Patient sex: F
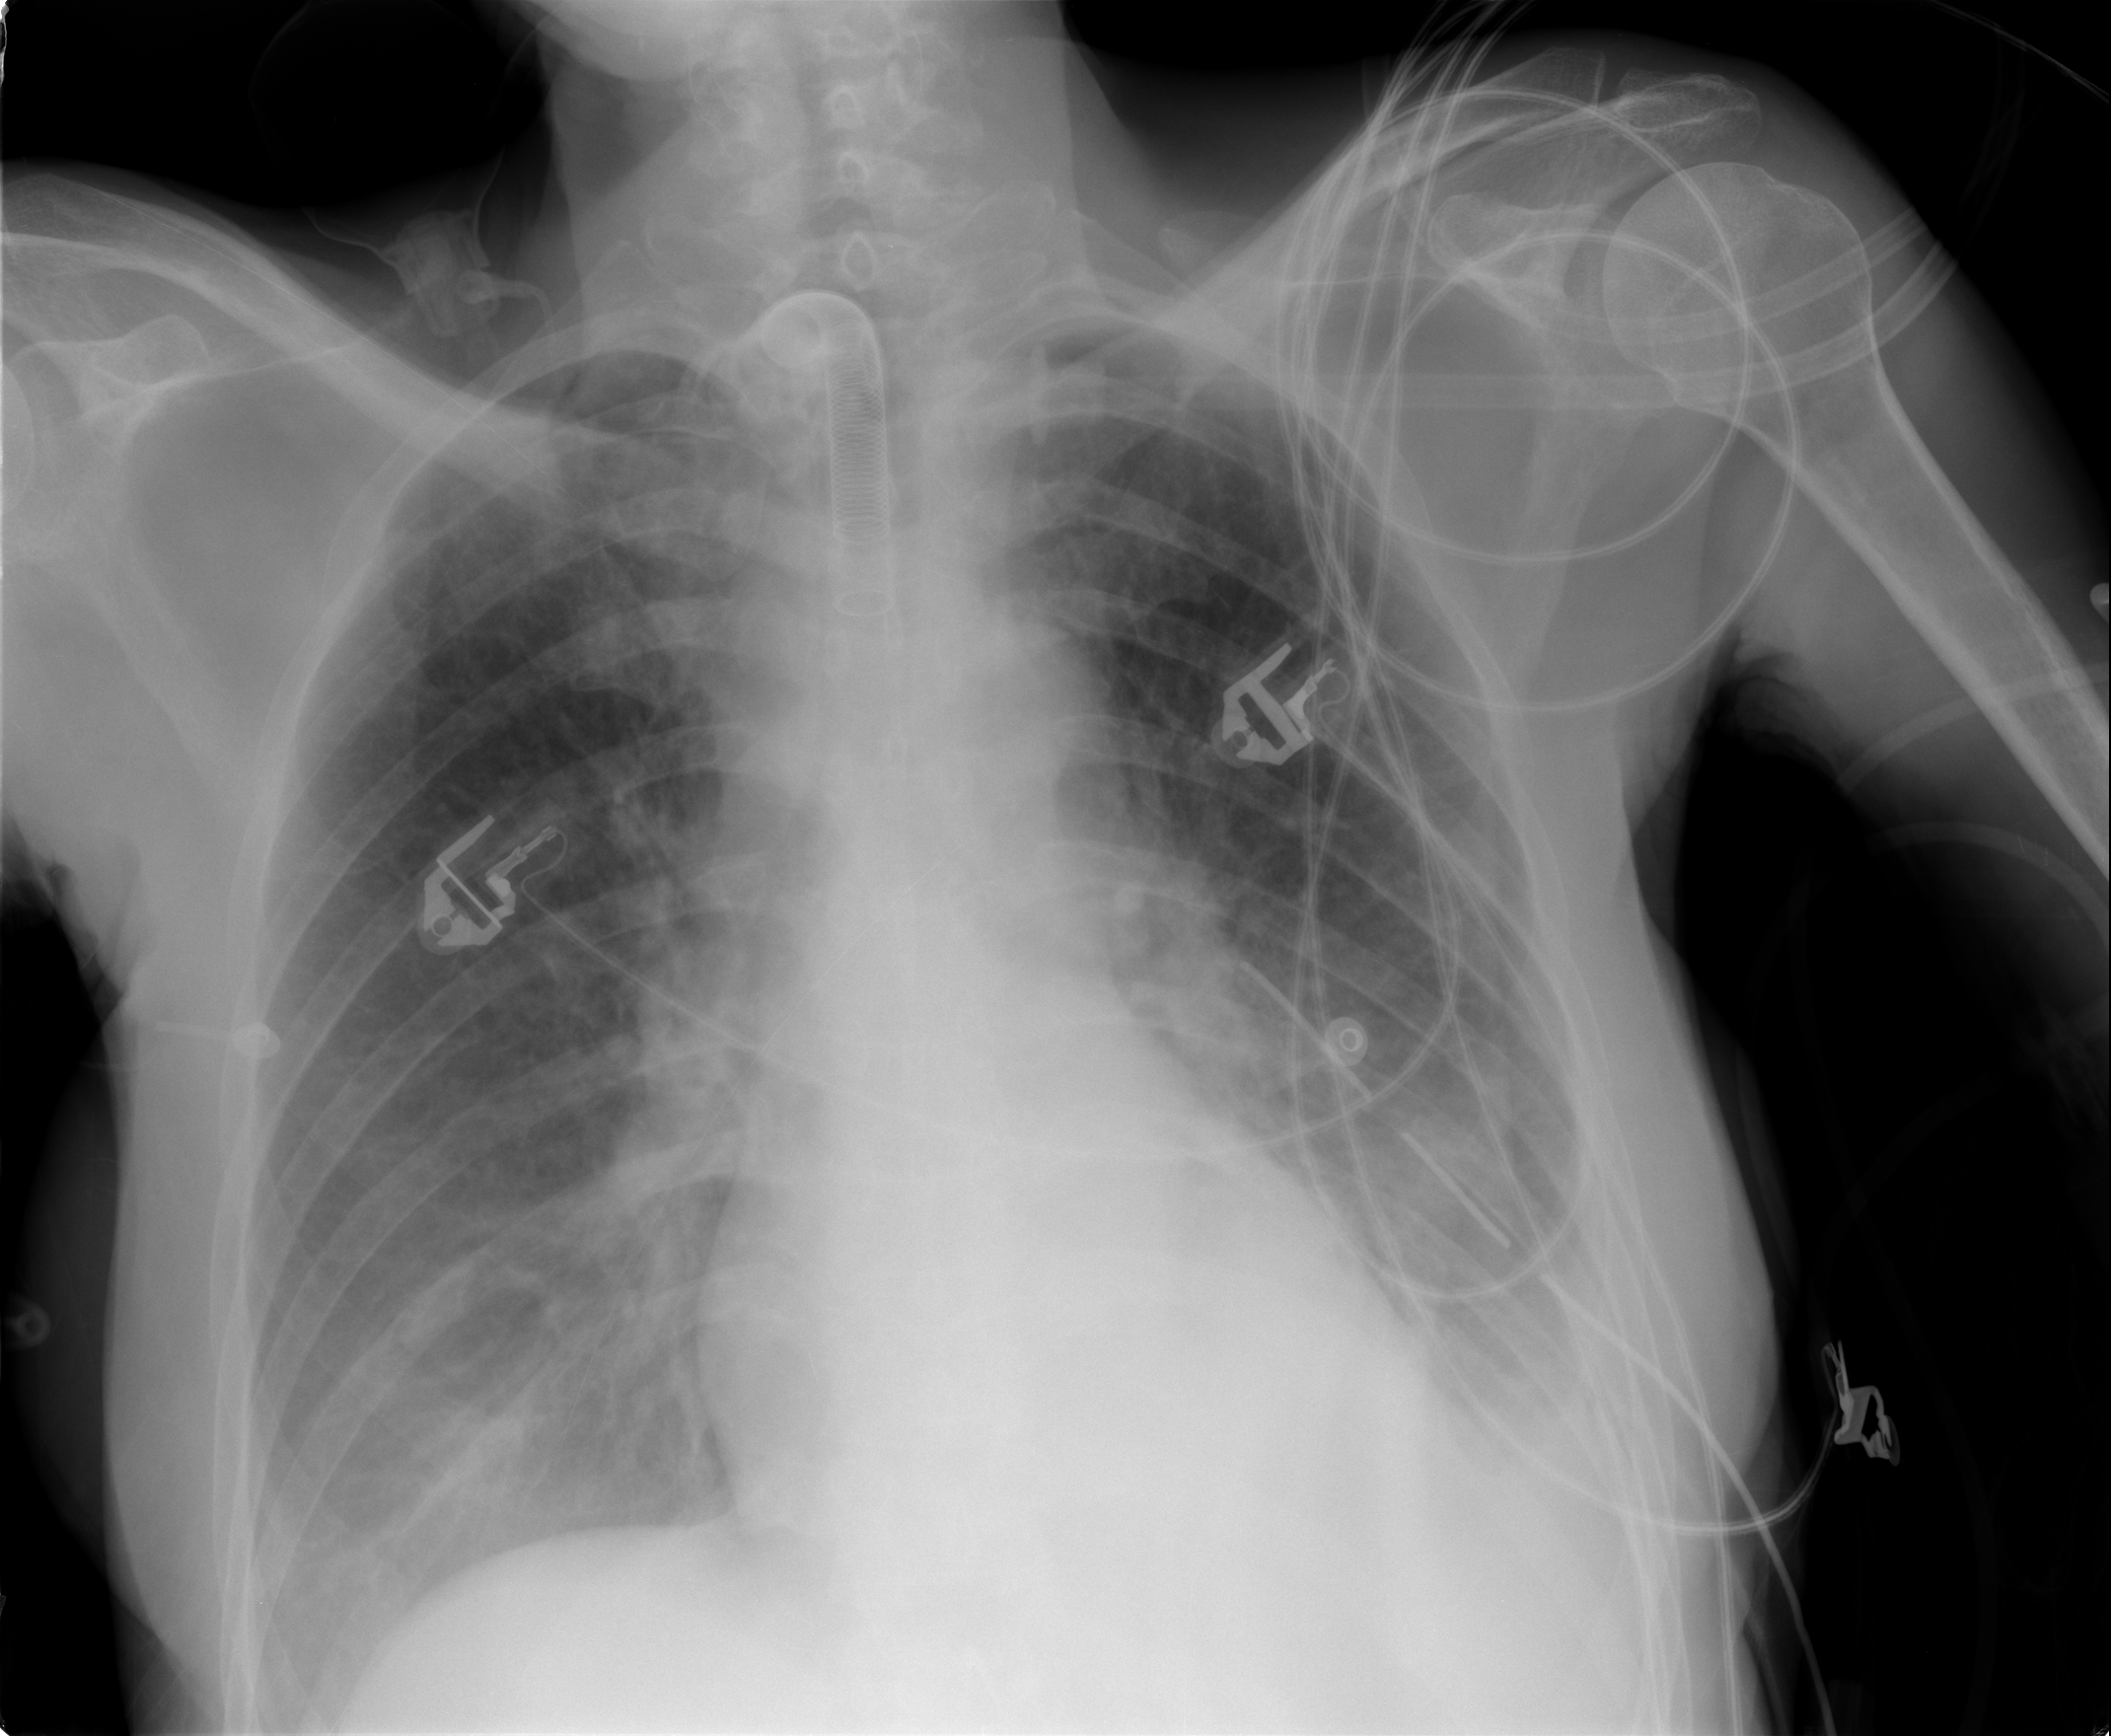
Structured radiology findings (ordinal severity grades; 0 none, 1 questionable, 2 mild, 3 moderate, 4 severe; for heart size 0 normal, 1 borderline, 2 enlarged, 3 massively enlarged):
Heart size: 0
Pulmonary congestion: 0
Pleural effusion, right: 1
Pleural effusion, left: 2
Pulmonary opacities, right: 1
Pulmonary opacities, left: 1
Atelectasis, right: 0
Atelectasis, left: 0